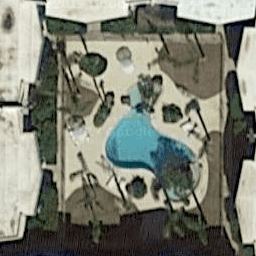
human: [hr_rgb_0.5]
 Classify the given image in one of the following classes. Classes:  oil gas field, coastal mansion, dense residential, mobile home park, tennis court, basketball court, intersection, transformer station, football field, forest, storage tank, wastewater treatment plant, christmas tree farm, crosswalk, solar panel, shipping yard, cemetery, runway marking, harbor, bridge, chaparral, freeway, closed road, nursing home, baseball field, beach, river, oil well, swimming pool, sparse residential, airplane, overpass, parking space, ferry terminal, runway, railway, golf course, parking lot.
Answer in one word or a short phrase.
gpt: swimming pool